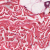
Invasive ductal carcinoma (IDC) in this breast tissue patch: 0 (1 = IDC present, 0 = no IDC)